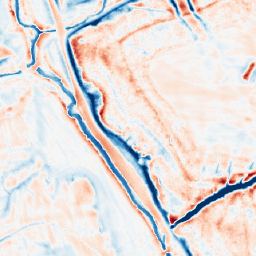
Category: edge_preserving
Decomposition family: bilateral
Decomposition parameters: d: 21
sigma_color: 75
sigma_space: 25
Upsampling method: area
Upsampling parameters: scale: 2
Upsampling scale: 2